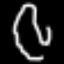
Label: squiggle